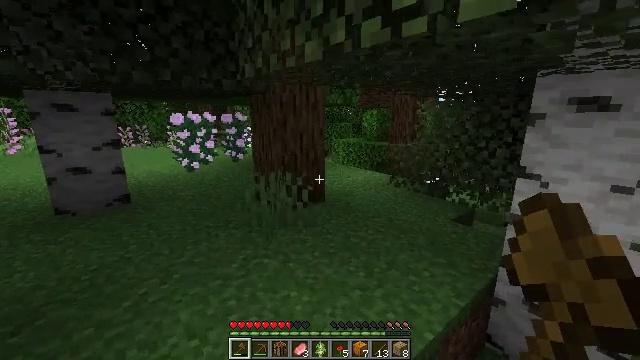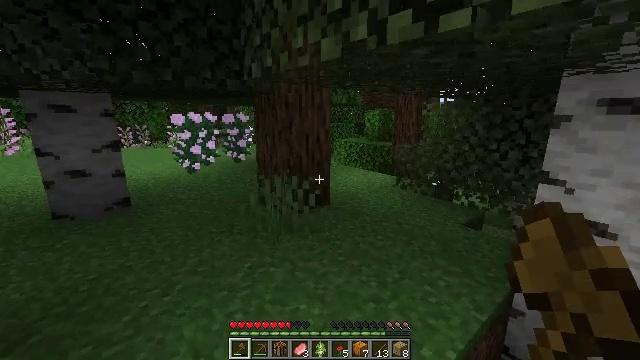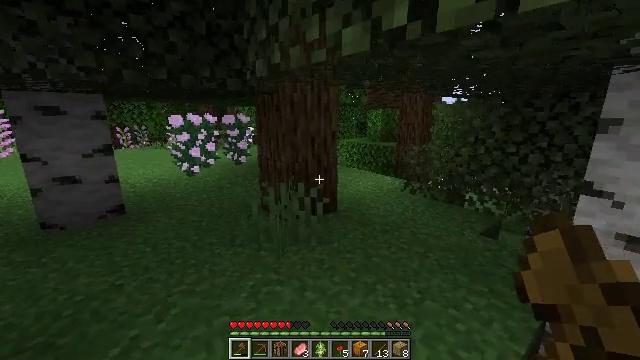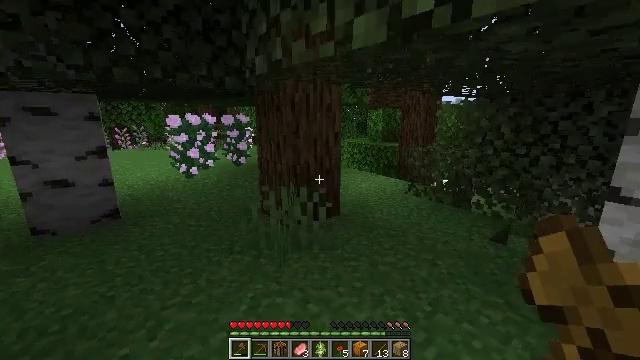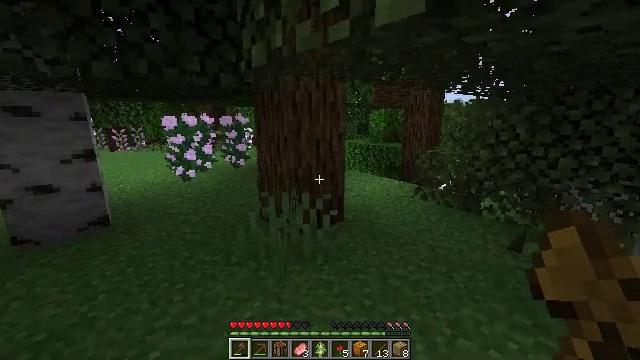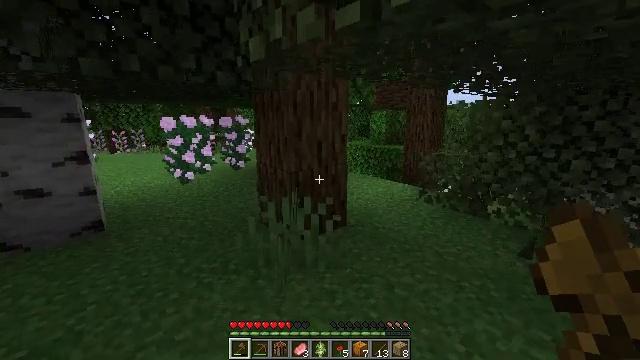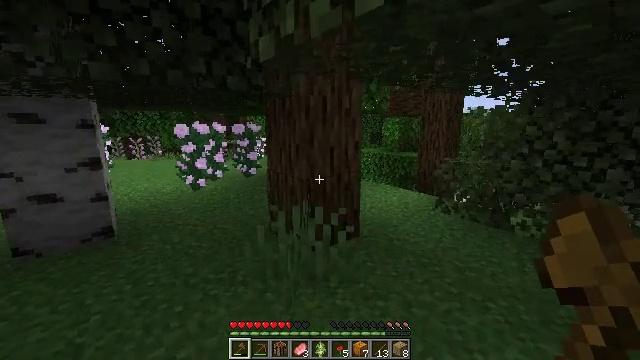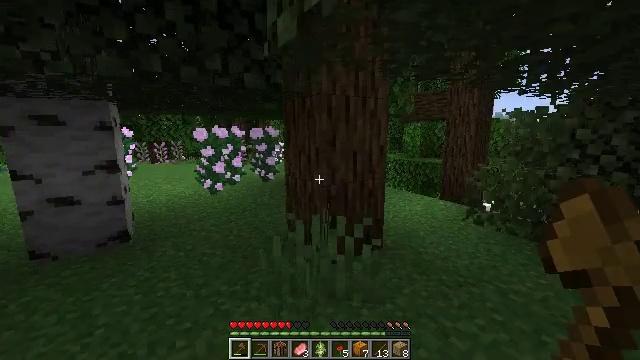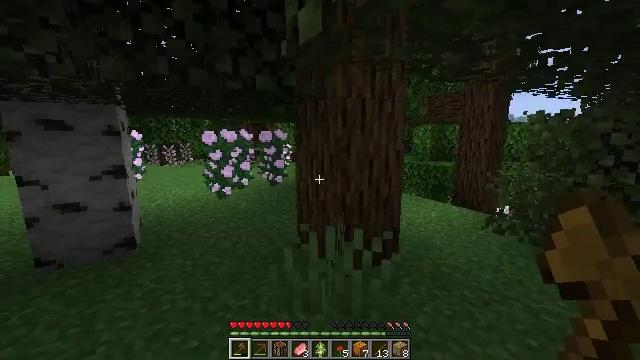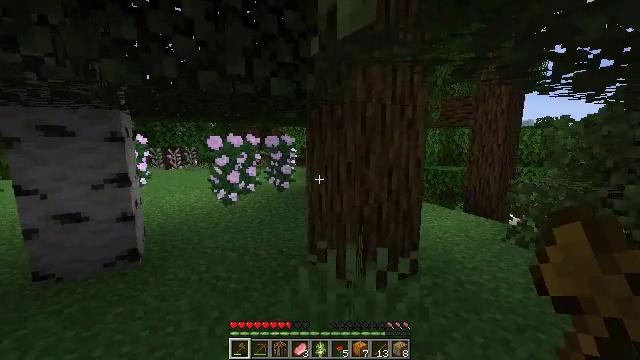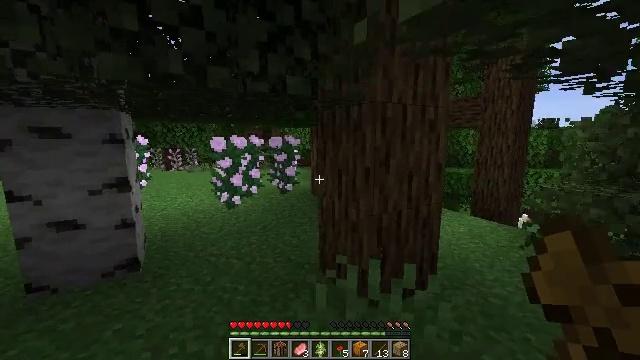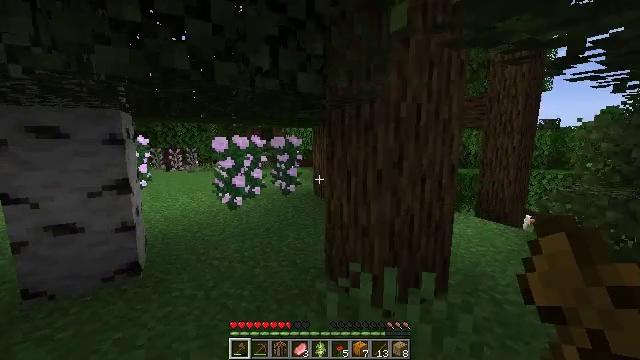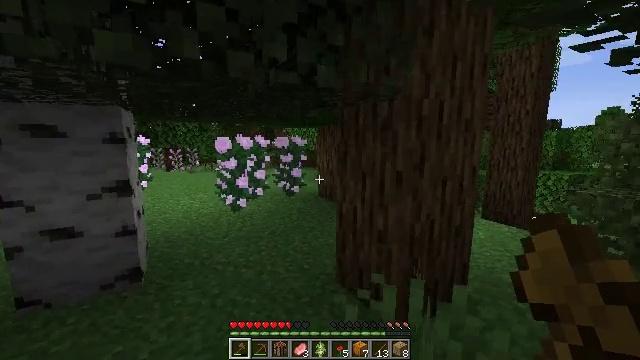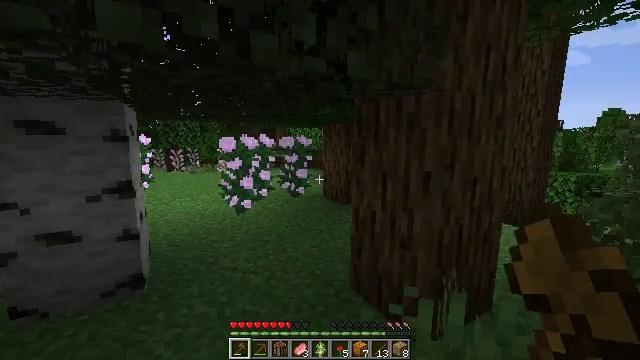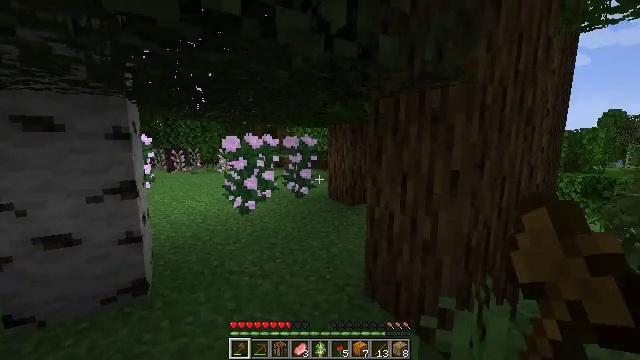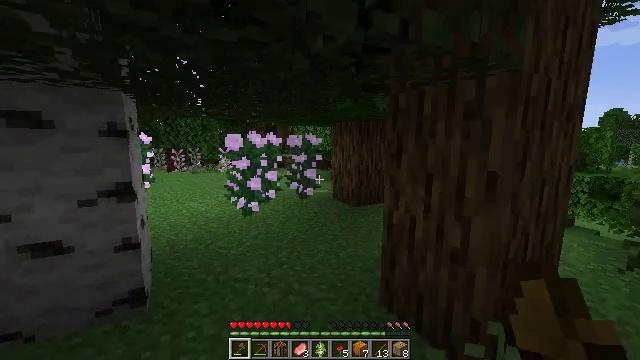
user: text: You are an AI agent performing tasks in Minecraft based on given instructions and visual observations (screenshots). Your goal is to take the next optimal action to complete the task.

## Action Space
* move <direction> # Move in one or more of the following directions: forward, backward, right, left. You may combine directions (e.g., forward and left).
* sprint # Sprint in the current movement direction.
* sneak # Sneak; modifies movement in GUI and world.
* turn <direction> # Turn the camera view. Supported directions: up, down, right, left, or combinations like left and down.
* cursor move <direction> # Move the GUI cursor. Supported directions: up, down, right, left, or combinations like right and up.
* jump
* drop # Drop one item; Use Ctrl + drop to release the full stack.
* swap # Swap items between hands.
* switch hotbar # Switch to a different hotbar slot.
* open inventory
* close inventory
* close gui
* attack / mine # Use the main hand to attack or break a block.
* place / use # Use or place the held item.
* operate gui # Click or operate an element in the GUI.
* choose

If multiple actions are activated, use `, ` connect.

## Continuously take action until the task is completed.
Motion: motion action
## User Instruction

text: Collect peony flowers for dye.
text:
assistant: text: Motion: move forward
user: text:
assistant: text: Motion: move forward
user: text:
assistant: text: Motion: move forward
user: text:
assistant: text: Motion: move forward
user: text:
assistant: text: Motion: move forward
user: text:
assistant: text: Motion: move forward, turn left and up
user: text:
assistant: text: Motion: move forward and move left, turn left and up
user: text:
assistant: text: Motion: move forward and move left, turn left
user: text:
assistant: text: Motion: move forward and move left
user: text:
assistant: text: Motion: move forward and move left
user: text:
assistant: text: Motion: move forward and move left
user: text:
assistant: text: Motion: move forward and move left
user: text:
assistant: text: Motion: move forward and move left
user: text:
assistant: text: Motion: move forward and move left
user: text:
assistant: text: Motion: move forward, attack / mine
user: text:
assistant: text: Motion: move forward, attack / mine
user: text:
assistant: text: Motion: move forward, attack / mine
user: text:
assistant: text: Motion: move forward
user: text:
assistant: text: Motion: move forward, attack / mine
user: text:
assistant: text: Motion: move forward, attack / mine
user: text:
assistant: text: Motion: move forward and move left, attack / mine
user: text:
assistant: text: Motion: move forward and move left, attack / mine
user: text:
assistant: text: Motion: move forward and move left, attack / mine
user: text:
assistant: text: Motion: move forward and move left, attack / mine
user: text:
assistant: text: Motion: move forward and move left, attack / mine
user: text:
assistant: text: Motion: move forward, attack / mine
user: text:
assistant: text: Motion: move forward, attack / mine
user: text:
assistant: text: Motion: move forward, attack / mine
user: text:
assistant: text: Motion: move forward, attack / mine
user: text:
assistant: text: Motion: move forward, attack / mine